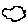
Label: cloud